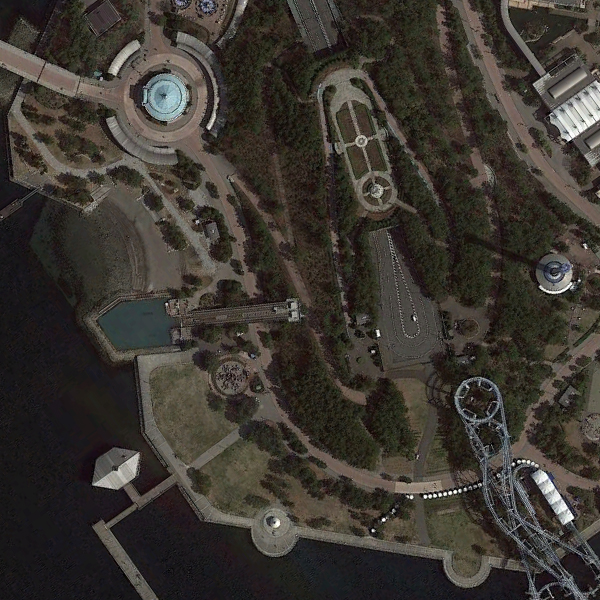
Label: Park